Question: I tried:
'''
WebDriverWait(driver, 10).until(EC.element_to_be_clickable((By.XPATH,"//*[@value='Sign Out']")))
'''
but no luck.. please see image for the html script

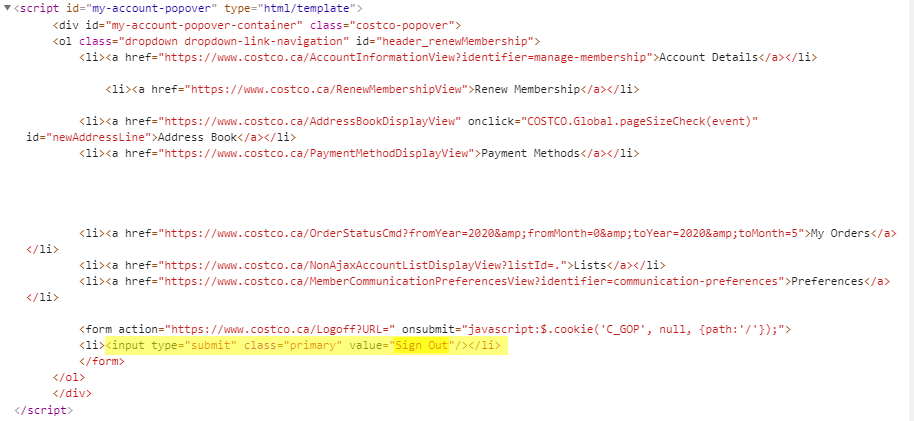
Answer: The desired element is a <URL>:
- Using 'CSS_SELECTOR' and 'click()':'''
WebDriverWait(driver, 20).until(EC.element_to_be_clickable((By.CSS_SELECTOR, "form[action*='Logoff']>li>input[value='Sign Out']"))).click()
'''
- Using 'XPATH' and 'submit()':'''
WebDriverWait(driver, 20).until(EC.element_to_be_clickable((By.XPATH, "//form[contains(@action, 'Logoff')]/li/input[@value='Sign Out']"))).submit()
'''
- : You have to add the following imports :'''
from selenium.webdriver.support.ui import WebDriverWait
from selenium.webdriver.common.by import By
from selenium.webdriver.support import expected_conditions as EC
'''